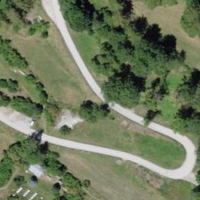
EUNIS habitat code: 48
Species observed at this site:
Centaurea scabiosa
Linaria vulgaris
Dryocopus martius
Plantago media
Regulus regulus
Turdus viscivorus
Aegithalos caudatus